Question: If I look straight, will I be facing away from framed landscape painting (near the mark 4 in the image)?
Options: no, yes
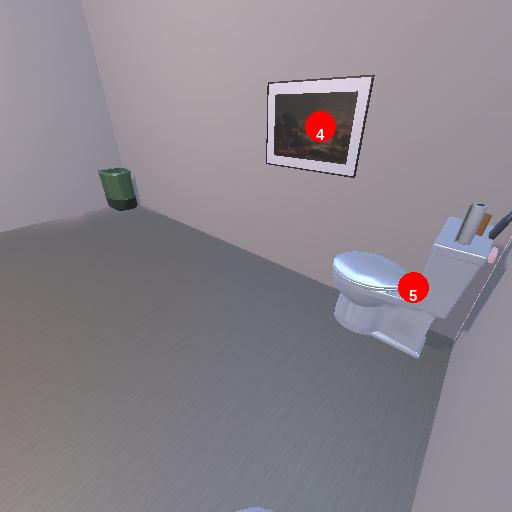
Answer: no